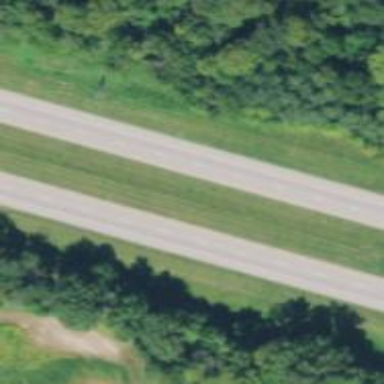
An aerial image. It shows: Trunk highway with expressway features.